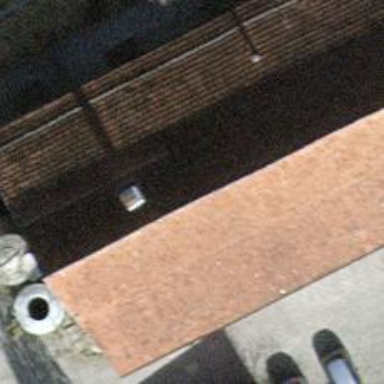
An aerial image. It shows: Solar photovoltaic panel generator on roof of building.